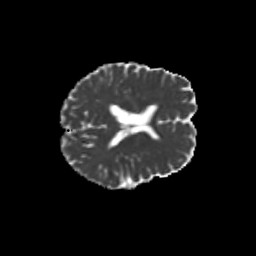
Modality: MD
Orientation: axial
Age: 32
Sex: female
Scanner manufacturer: siemens
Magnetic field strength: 3 T
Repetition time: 8.6 s
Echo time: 0.095 s